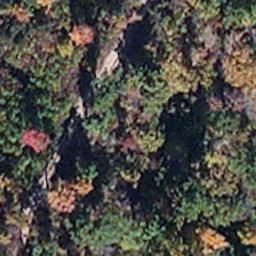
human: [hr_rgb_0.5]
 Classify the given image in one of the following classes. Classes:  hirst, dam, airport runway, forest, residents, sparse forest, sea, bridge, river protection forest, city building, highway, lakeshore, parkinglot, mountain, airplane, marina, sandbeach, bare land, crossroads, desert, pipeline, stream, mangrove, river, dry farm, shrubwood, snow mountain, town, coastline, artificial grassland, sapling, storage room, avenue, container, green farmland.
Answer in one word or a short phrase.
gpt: mangrove